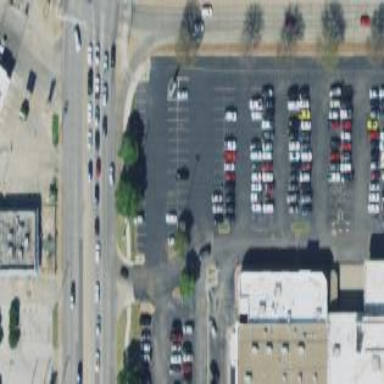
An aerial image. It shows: Parking area.